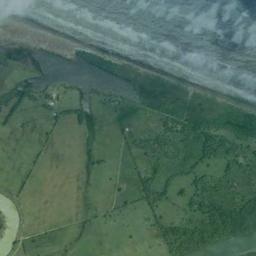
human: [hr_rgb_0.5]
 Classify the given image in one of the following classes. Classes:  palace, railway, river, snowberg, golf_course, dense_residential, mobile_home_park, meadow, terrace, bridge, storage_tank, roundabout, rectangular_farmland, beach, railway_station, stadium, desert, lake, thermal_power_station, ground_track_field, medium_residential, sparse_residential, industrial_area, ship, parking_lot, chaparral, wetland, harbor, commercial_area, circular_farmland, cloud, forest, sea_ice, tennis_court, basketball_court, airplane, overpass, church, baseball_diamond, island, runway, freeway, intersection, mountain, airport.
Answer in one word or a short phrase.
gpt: beach